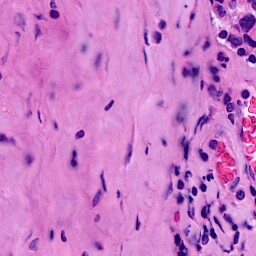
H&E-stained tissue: Breast